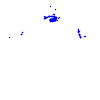
Particle: proton